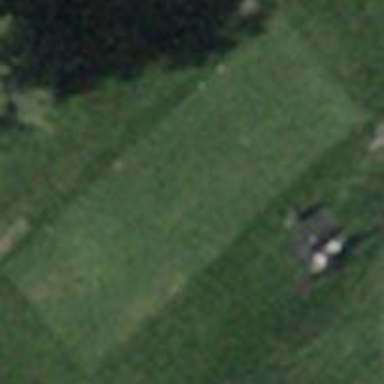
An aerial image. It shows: Grassy area designated as golf tee.